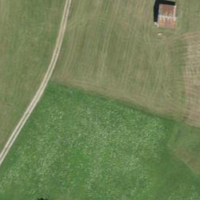
EUNIS habitat code: 24
Species observed at this site:
Salvia pratensis